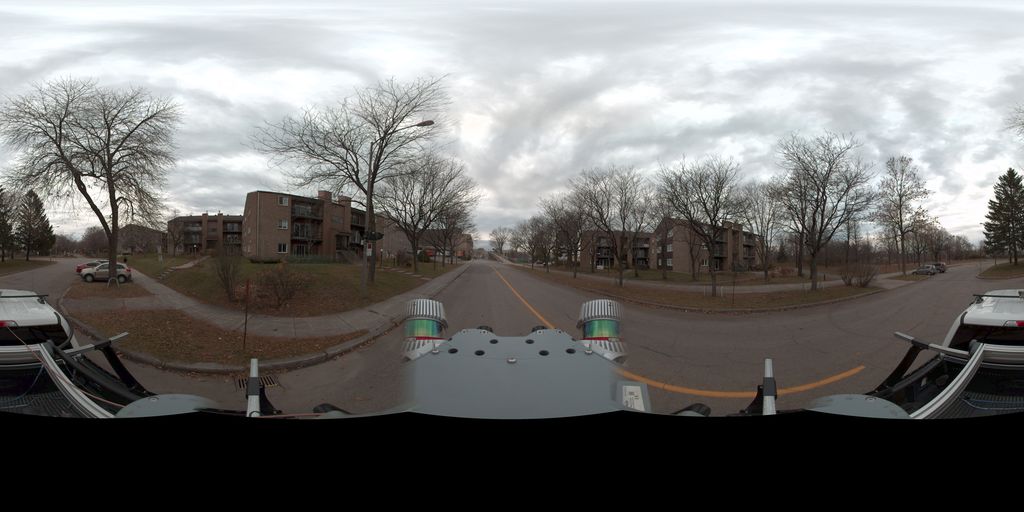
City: quebec_city